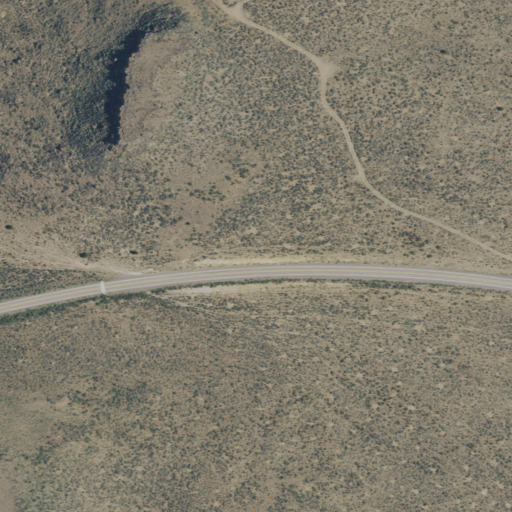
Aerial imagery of gap in Oregon named Blizzard Gap containing shrub, open development, and low intensity development